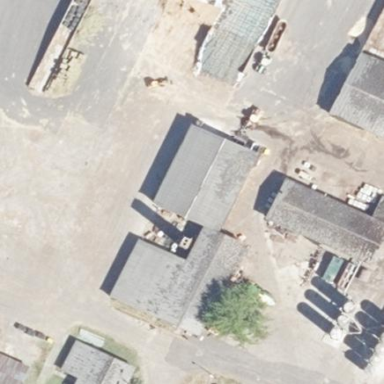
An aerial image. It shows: Cowshed building.